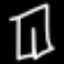
Label: pants